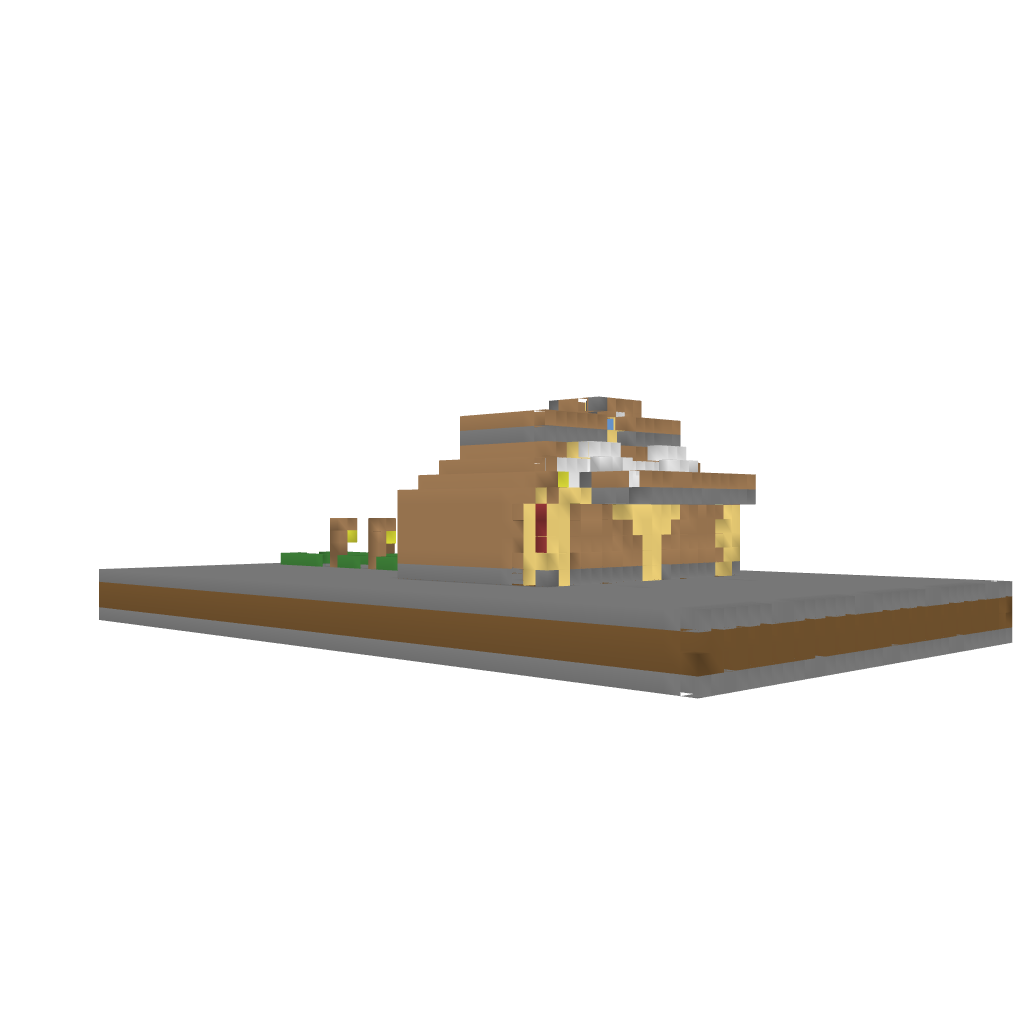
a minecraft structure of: Luxury  Villa good quality